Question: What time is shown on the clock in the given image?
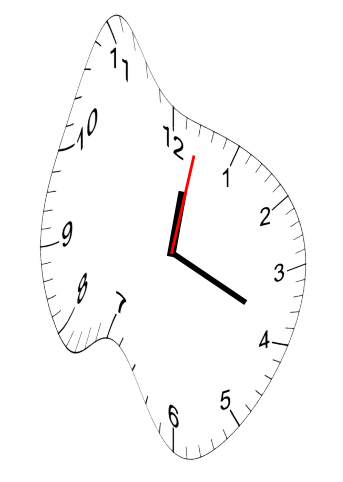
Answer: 12:19:02